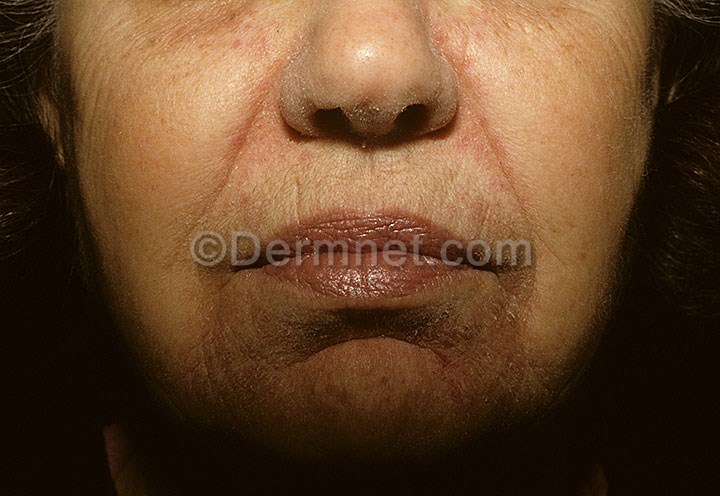
Disease: Psoriasis pictures Lichen Planus and related diseases